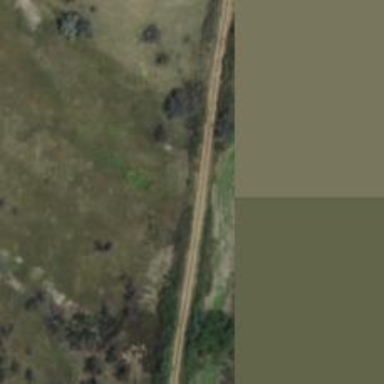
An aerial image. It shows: Cutline track.